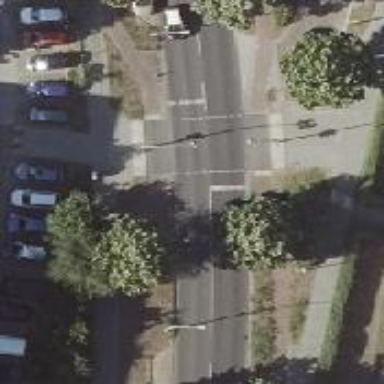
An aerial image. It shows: Footway with traffic signals at crossing.